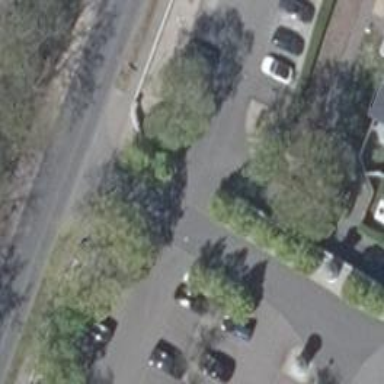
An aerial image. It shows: Driveway.